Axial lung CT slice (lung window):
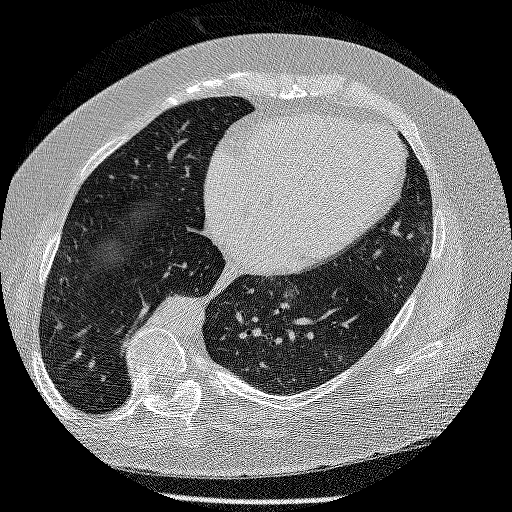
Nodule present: no